Question: I have some trouble to add columns to a table programmatically, maybe I look/search for the wrong keywords, but can't find a proper solution.
I got this code:
'''
ScrollView sv = new ScrollView(this);
TableLayout ll=new TableLayout(this);
HorizontalScrollView hsv = new HorizontalScrollView(this);
TableRow tbrow=new TableRow(this);
for(int i=0;i<mConnector.idArray.size();i++) {
tbrow=new TableRow(this);
TextView tv1=new TextView(this);
//String s1 = Integer.toString(i);
try {
String insecticide = mConnector.insecticideArray.get(i);
String wegedoornuis = mConnector.wegedoornluisArray.get(i);
String dosering = mConnector.doseringArray.get(i);
String prijs = mConnector.prijsArray.get(i);
String bestuivers = mConnector.bestuiversArray.get(i);
String roofvijanden = mConnector.roofvijandenArray.get(i);
// String result = insecticide +" | "+wegedoornuis+" | "+dosering+" | "+prijs+" | "+bestuivers+" | "+roofvijanden;
// int id = Integer.parseInt(s3);
tv1.setId(i);
tv1.setText(id);
tbrow.addView(tv1);
}catch(java.lang.IndexOutOfBoundsException e){
}
ll.addView(tbrow);
}
hsv.addView(ll);
sv.addView(hsv);
setContentView(sv);
'''
What I wanted is that every String (after 'try{') is getting his own column.
So like 'String result' (what is now in comment signs). but then that I can adjust the columns width.
Hope you guys know what I mean, else I can always add an image to illustrate.
Made an image fast:

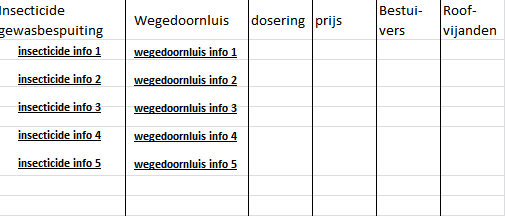
Answer: You can't add Strings directly to the view, but you could use text views to do the same thing. I'll show you an example that I did once, and let you figure out how to do it for your own use.
'''
TableRow row=new TableRow(this.getApplicationContext());
TableLayout tlayout=new TableLayout(this.getApplicationContext());
tlayout.setGravity(Gravity.CENTER);
tlayout.setBackgroundResource(R.color.background);
row=new TableRow(this);
TextView text1=new TextView(this.getApplicationContext());
TextView text2=new TextView(this.getApplicationContext());
TextView text3=new TextView(this.getApplicationContext());
text1.setText(R.string.name);
row.addView(text1);
text2.setText(R.string.level);
row.addView(text2);
text3.setText(R.string.score);
row.addView(text3);
tlayout.addView(row);
for (i=0;i<10;i++)
{
row=new TableRow(this.getApplicationContext());
text1=new TextView(this.getApplicationContext());
text2=new TextView(this.getApplicationContext());
text3=new TextView(this.getApplicationContext());
text1.setText(high_score_name.get(i));
row.addView(text1);
text2.setText(""+high_score_level.get(i));
row.addView(text2);
text3.setText(""+high_score_score.get(i));
row.addView(text3);
tlayout.addView(row);
}
'''
Essentially, 'high_scores_....get(i)' returns a string. Something very similar should work for your purposes.
The output will look something like this, continued down 10 rows.
'''
name1 score1 level1
name2 score2 level2
'''